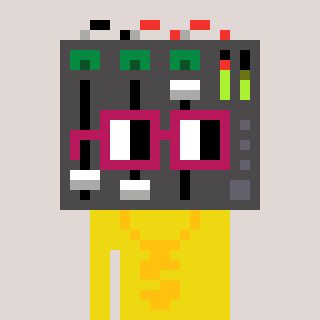
a pixel art character with square dark red glasses, a mixer-shaped head and a yellow-colored body on a warm background